Brain MRI, t1w sequence, axial 2D slice.
Patient: age 38, sex F, weight 78 kg, height 1.78 m
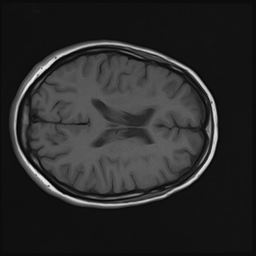